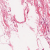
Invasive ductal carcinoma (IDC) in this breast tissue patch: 0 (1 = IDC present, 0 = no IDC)